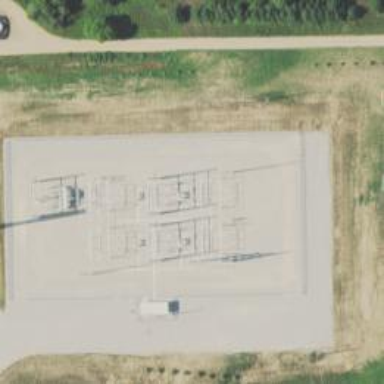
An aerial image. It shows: Switch used for power control.